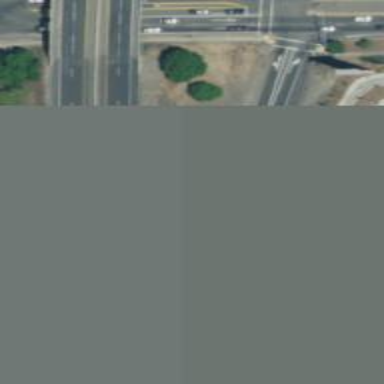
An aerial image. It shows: Motorway link.